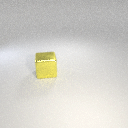
large yellow metal cube